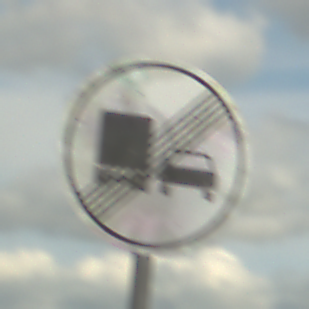
Verkehrszeichen: EndeUeberholverbotKraftfahrzeuge
Umgebung: Outdoor, RoadRail
Tageszeit: Midday
Wetter: PartlyCloudy
Licht: Natural
Jahreszeit: NotSpecified
Kontrast: HighContrast